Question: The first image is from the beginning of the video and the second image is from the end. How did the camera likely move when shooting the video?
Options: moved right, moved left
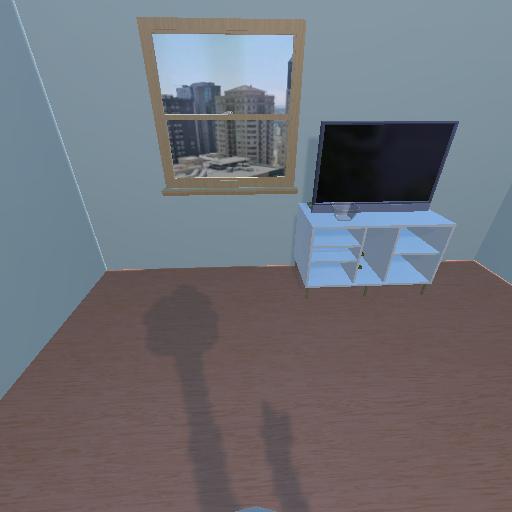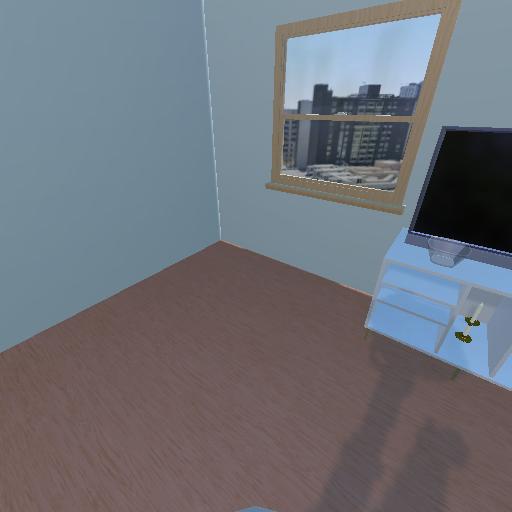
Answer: moved right